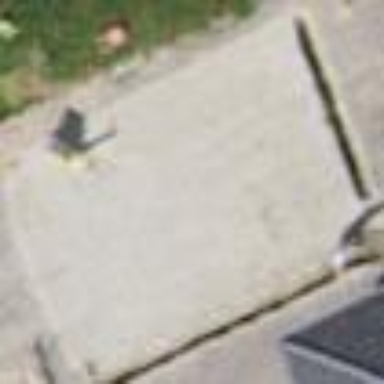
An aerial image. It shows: Garage.